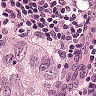
Metastatic tissue present: yes